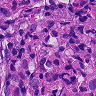
Metastatic tissue present: yes